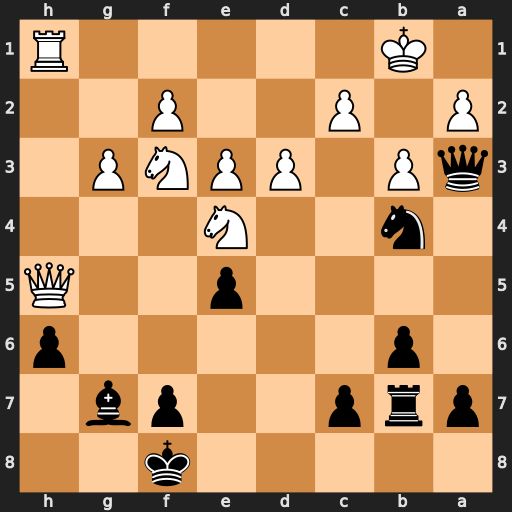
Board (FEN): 5k2/prp2pb1/1p5p/4p2Q/1n2N3/qP1PPNP1/P1P2P2/1K5R
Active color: b
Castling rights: -
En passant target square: -
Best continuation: Qxa2+ Kc1 Qxc2#